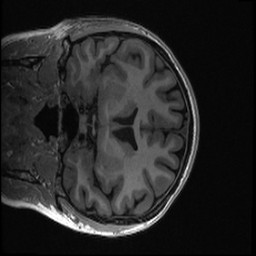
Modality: T1w
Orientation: coronal
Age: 27
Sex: female